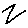
Label: zigzag